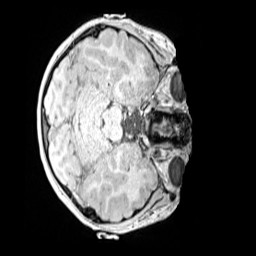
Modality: MP2RAGE
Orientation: axial
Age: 10
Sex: female
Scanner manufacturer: siemens
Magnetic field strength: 3 T
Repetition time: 4 s
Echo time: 0.00299 s